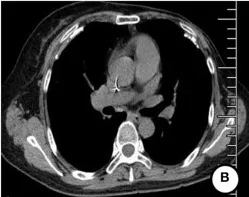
PET-CT (May 2018) scan after 6 cycles of combination treatment with trastuzumab, vinorelbine, and capecitabine. (A-F) All metastases shrank with almost no FDG uptake.
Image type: radiology (ct)